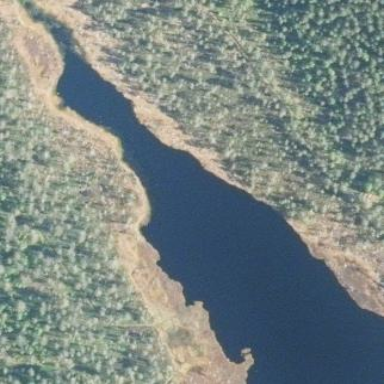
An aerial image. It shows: Serene lake.